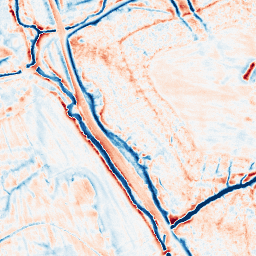
Category: edge_preserving
Decomposition family: guided
Decomposition parameters: radius: 4
eps: 0.001
Upsampling method: bicubic_3x
Upsampling parameters: scale: 3
Upsampling scale: 3